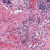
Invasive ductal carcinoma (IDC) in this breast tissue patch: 0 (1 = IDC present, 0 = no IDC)